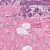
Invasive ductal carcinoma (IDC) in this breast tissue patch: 0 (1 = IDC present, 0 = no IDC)